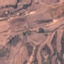
Land use / land cover: HerbaceousVegetation